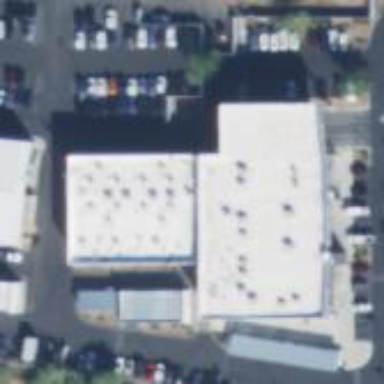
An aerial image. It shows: Car shop building.